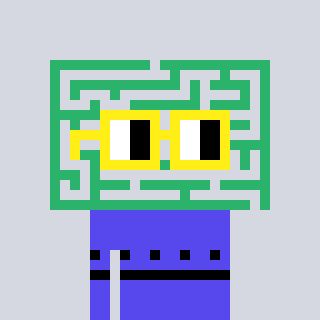
a pixel art character with square yellow glasses, a maze-shaped head and a computerblue-colored body on a cool background